Question: Can anyone give me some hack or provide some way, by which I can enable the 'Start Menu' in Windows 8.
I am finding hard to use Windows 8 without 'Start Menu'.
I dont have any problem, If I need to write a Custom Code in .Net to enable it.

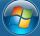
Answer: There is a web page which provides some nice features and tricks for windows called neowin.
On this page I found this article: <URL>
I hope this is what you're looking for :)
EDIT: I also have Windows 8 and I'm using this Trick without problems :)
EDIT 2:
I just got the new build and i tried to execute this trick but after restart my Windows told me to "Refresh" or "Reset" my Operating System. after refreshing my win 8 all my apps and programs were erased.
Greets,
Paedow